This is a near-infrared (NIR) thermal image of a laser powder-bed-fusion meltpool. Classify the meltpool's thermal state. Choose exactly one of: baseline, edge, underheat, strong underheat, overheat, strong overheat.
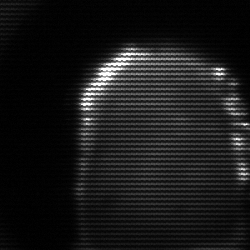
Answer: baseline